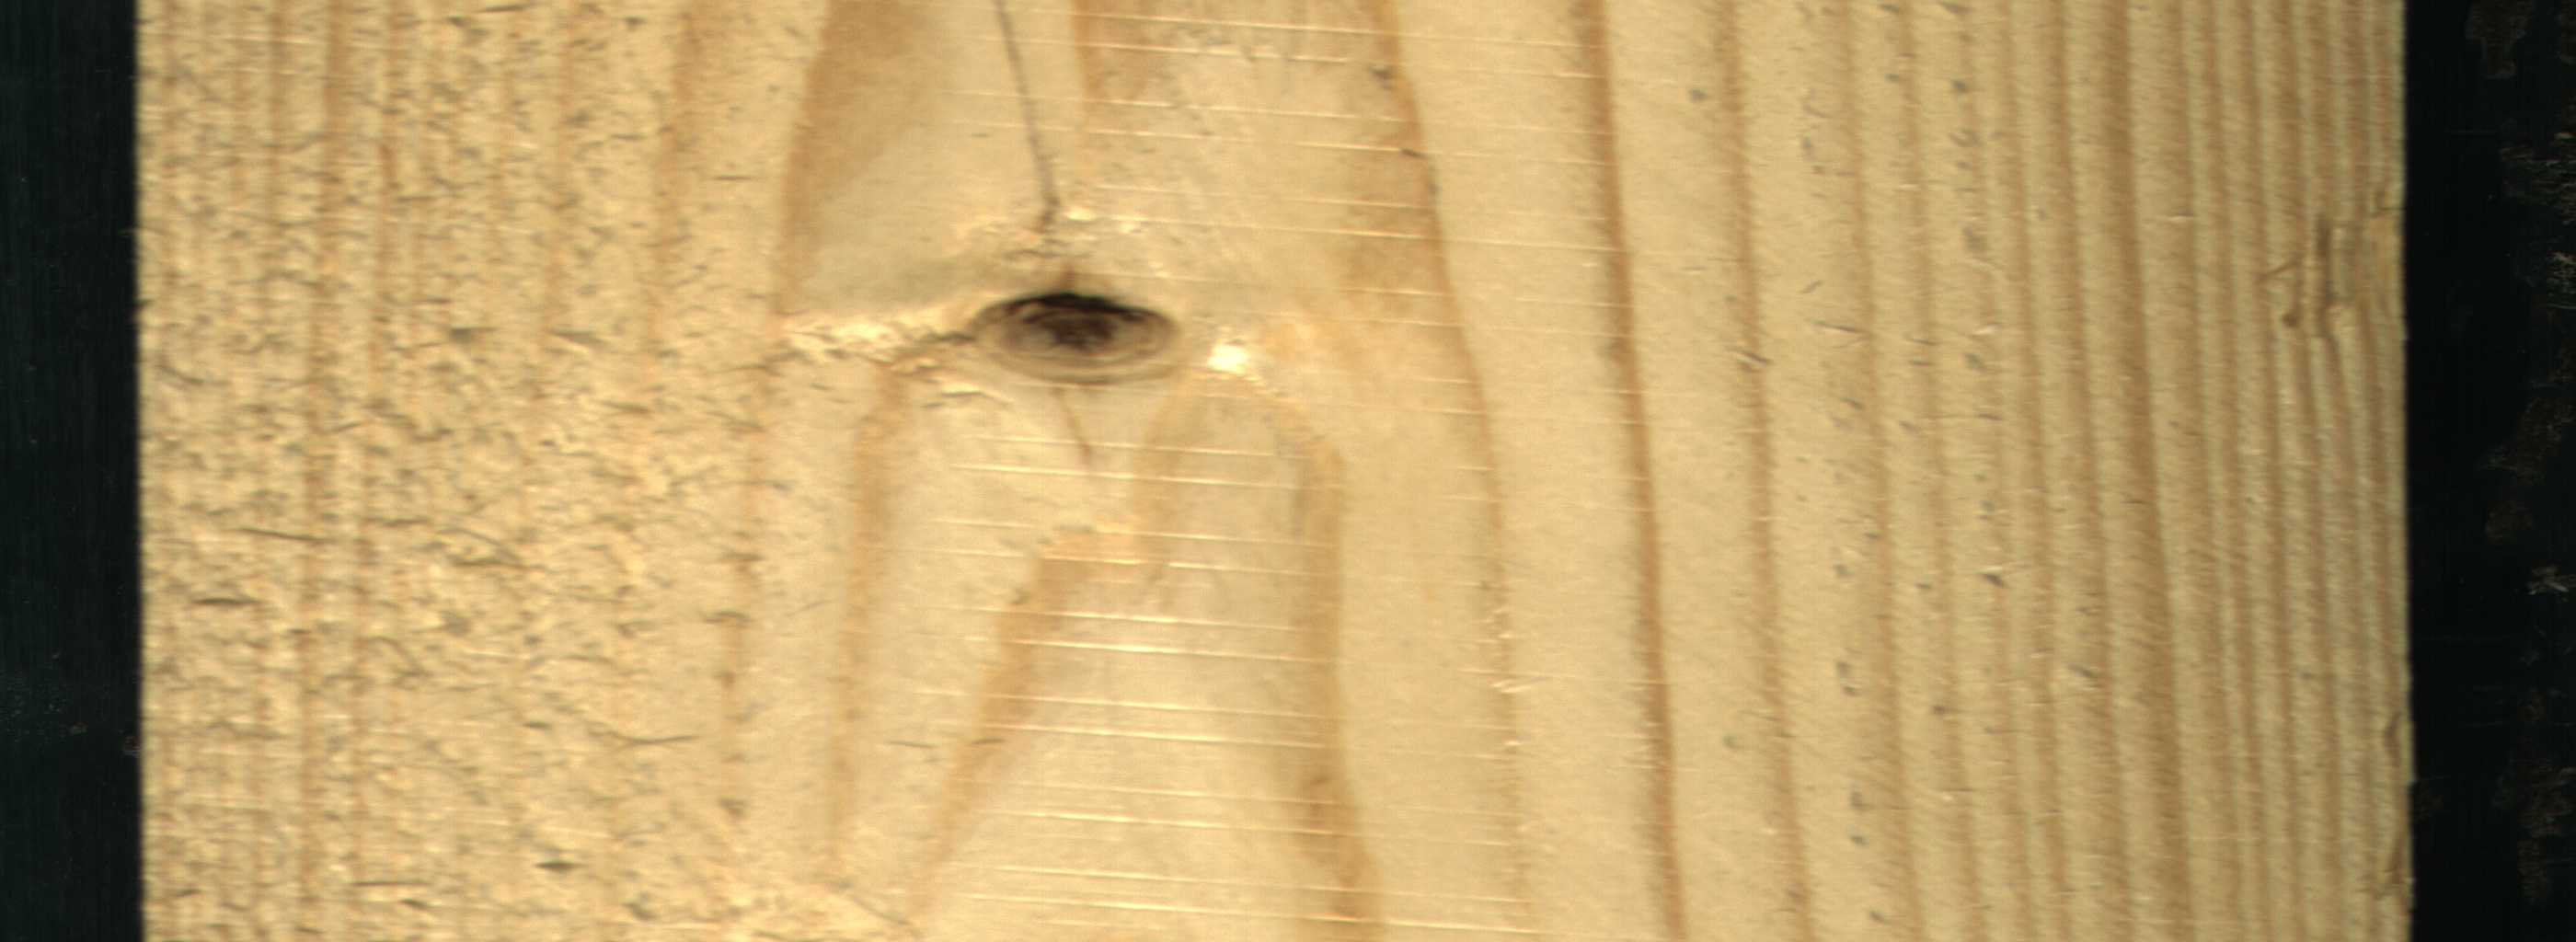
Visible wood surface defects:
Dead_Knot